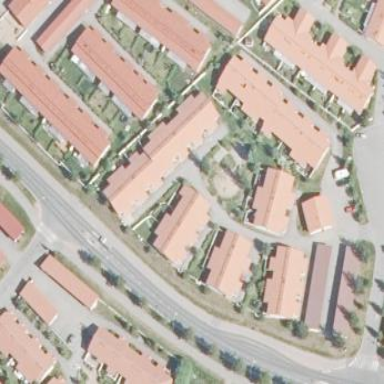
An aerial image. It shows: Terrace building.